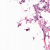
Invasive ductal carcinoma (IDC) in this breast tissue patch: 1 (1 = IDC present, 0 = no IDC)